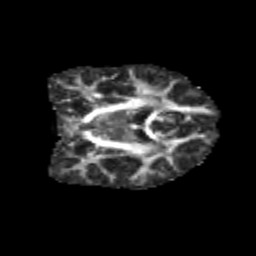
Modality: FA
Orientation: coronal
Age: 12
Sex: male
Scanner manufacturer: siemens
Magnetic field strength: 3 T
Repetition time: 3.8 s
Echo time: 0.07 s